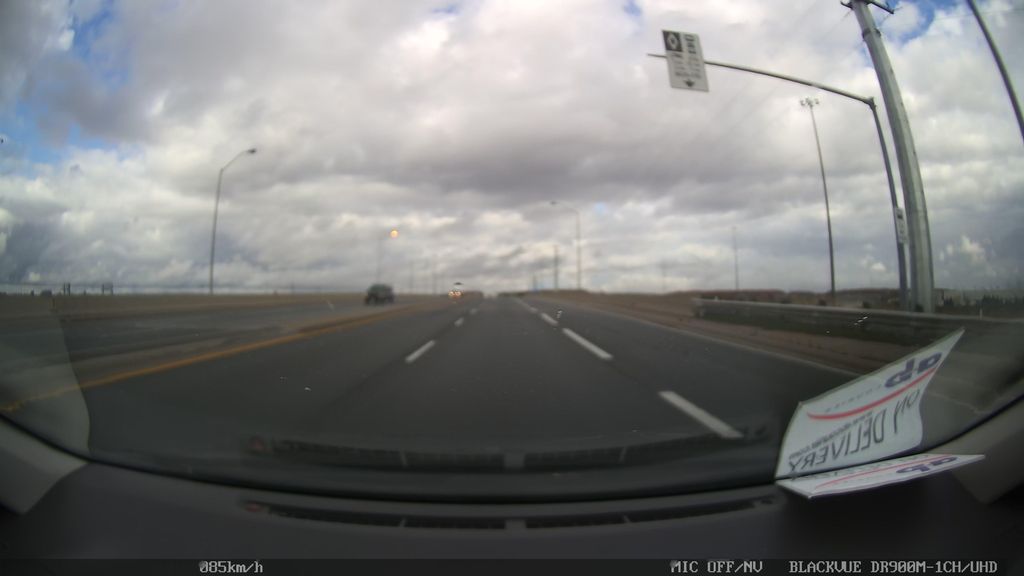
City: toronto